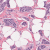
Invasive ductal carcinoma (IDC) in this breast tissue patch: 1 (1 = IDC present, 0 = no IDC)